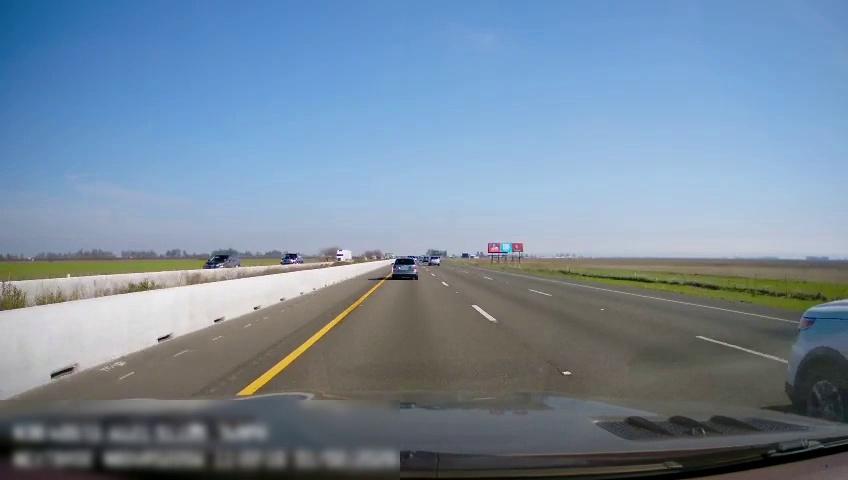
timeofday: Day
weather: Sunny
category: Drivable Space
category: Vehicles | SUV
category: Vehicles | Car
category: Vehicles | Car
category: Vehicles | Truck
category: Vehicles | Car
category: Vehicles | Car
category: Lanes | Current Lane
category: Lanes | Alternate Lane
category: Lanes | Current Lane
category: Lanes | Alternate Lane
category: Lanes | Alternate Lane